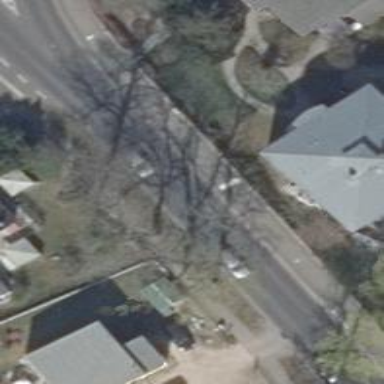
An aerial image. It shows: Footway along the road.